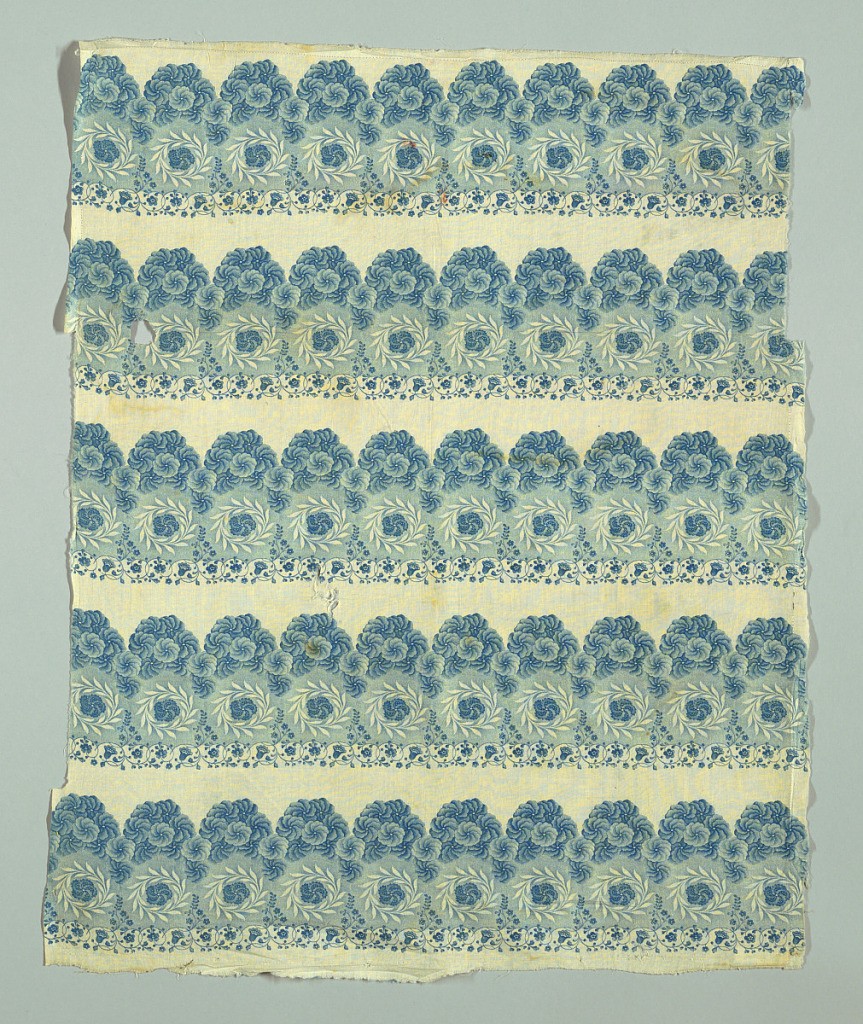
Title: Textile
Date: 1840s
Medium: cotton Technique: printed on plain weave
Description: Series of borders with blue flowers.